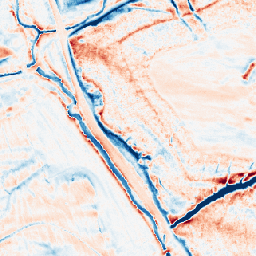
Category: classical
Decomposition family: gaussian_anisotropic
Decomposition parameters: sigma_x: 2
sigma_y: 5
Upsampling method: area
Upsampling parameters: scale: 8
Upsampling scale: 8